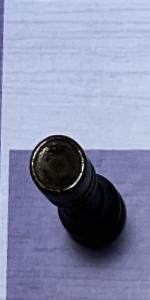
Label: Rook_Black